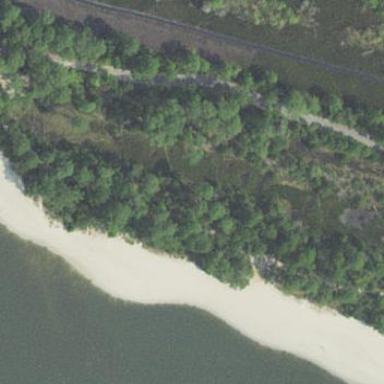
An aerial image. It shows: Sandy beach with natural surroundings.